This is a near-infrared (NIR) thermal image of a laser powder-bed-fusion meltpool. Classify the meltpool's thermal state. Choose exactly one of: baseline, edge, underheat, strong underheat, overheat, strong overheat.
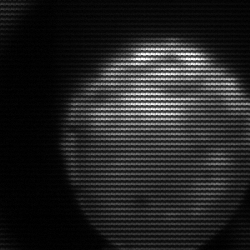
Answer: edge